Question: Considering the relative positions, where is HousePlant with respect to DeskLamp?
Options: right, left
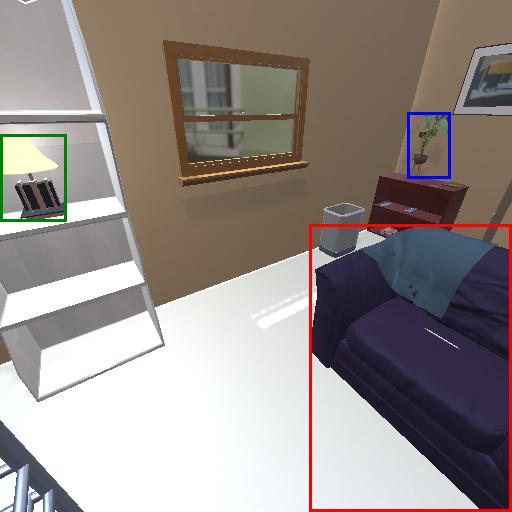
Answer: right